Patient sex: M
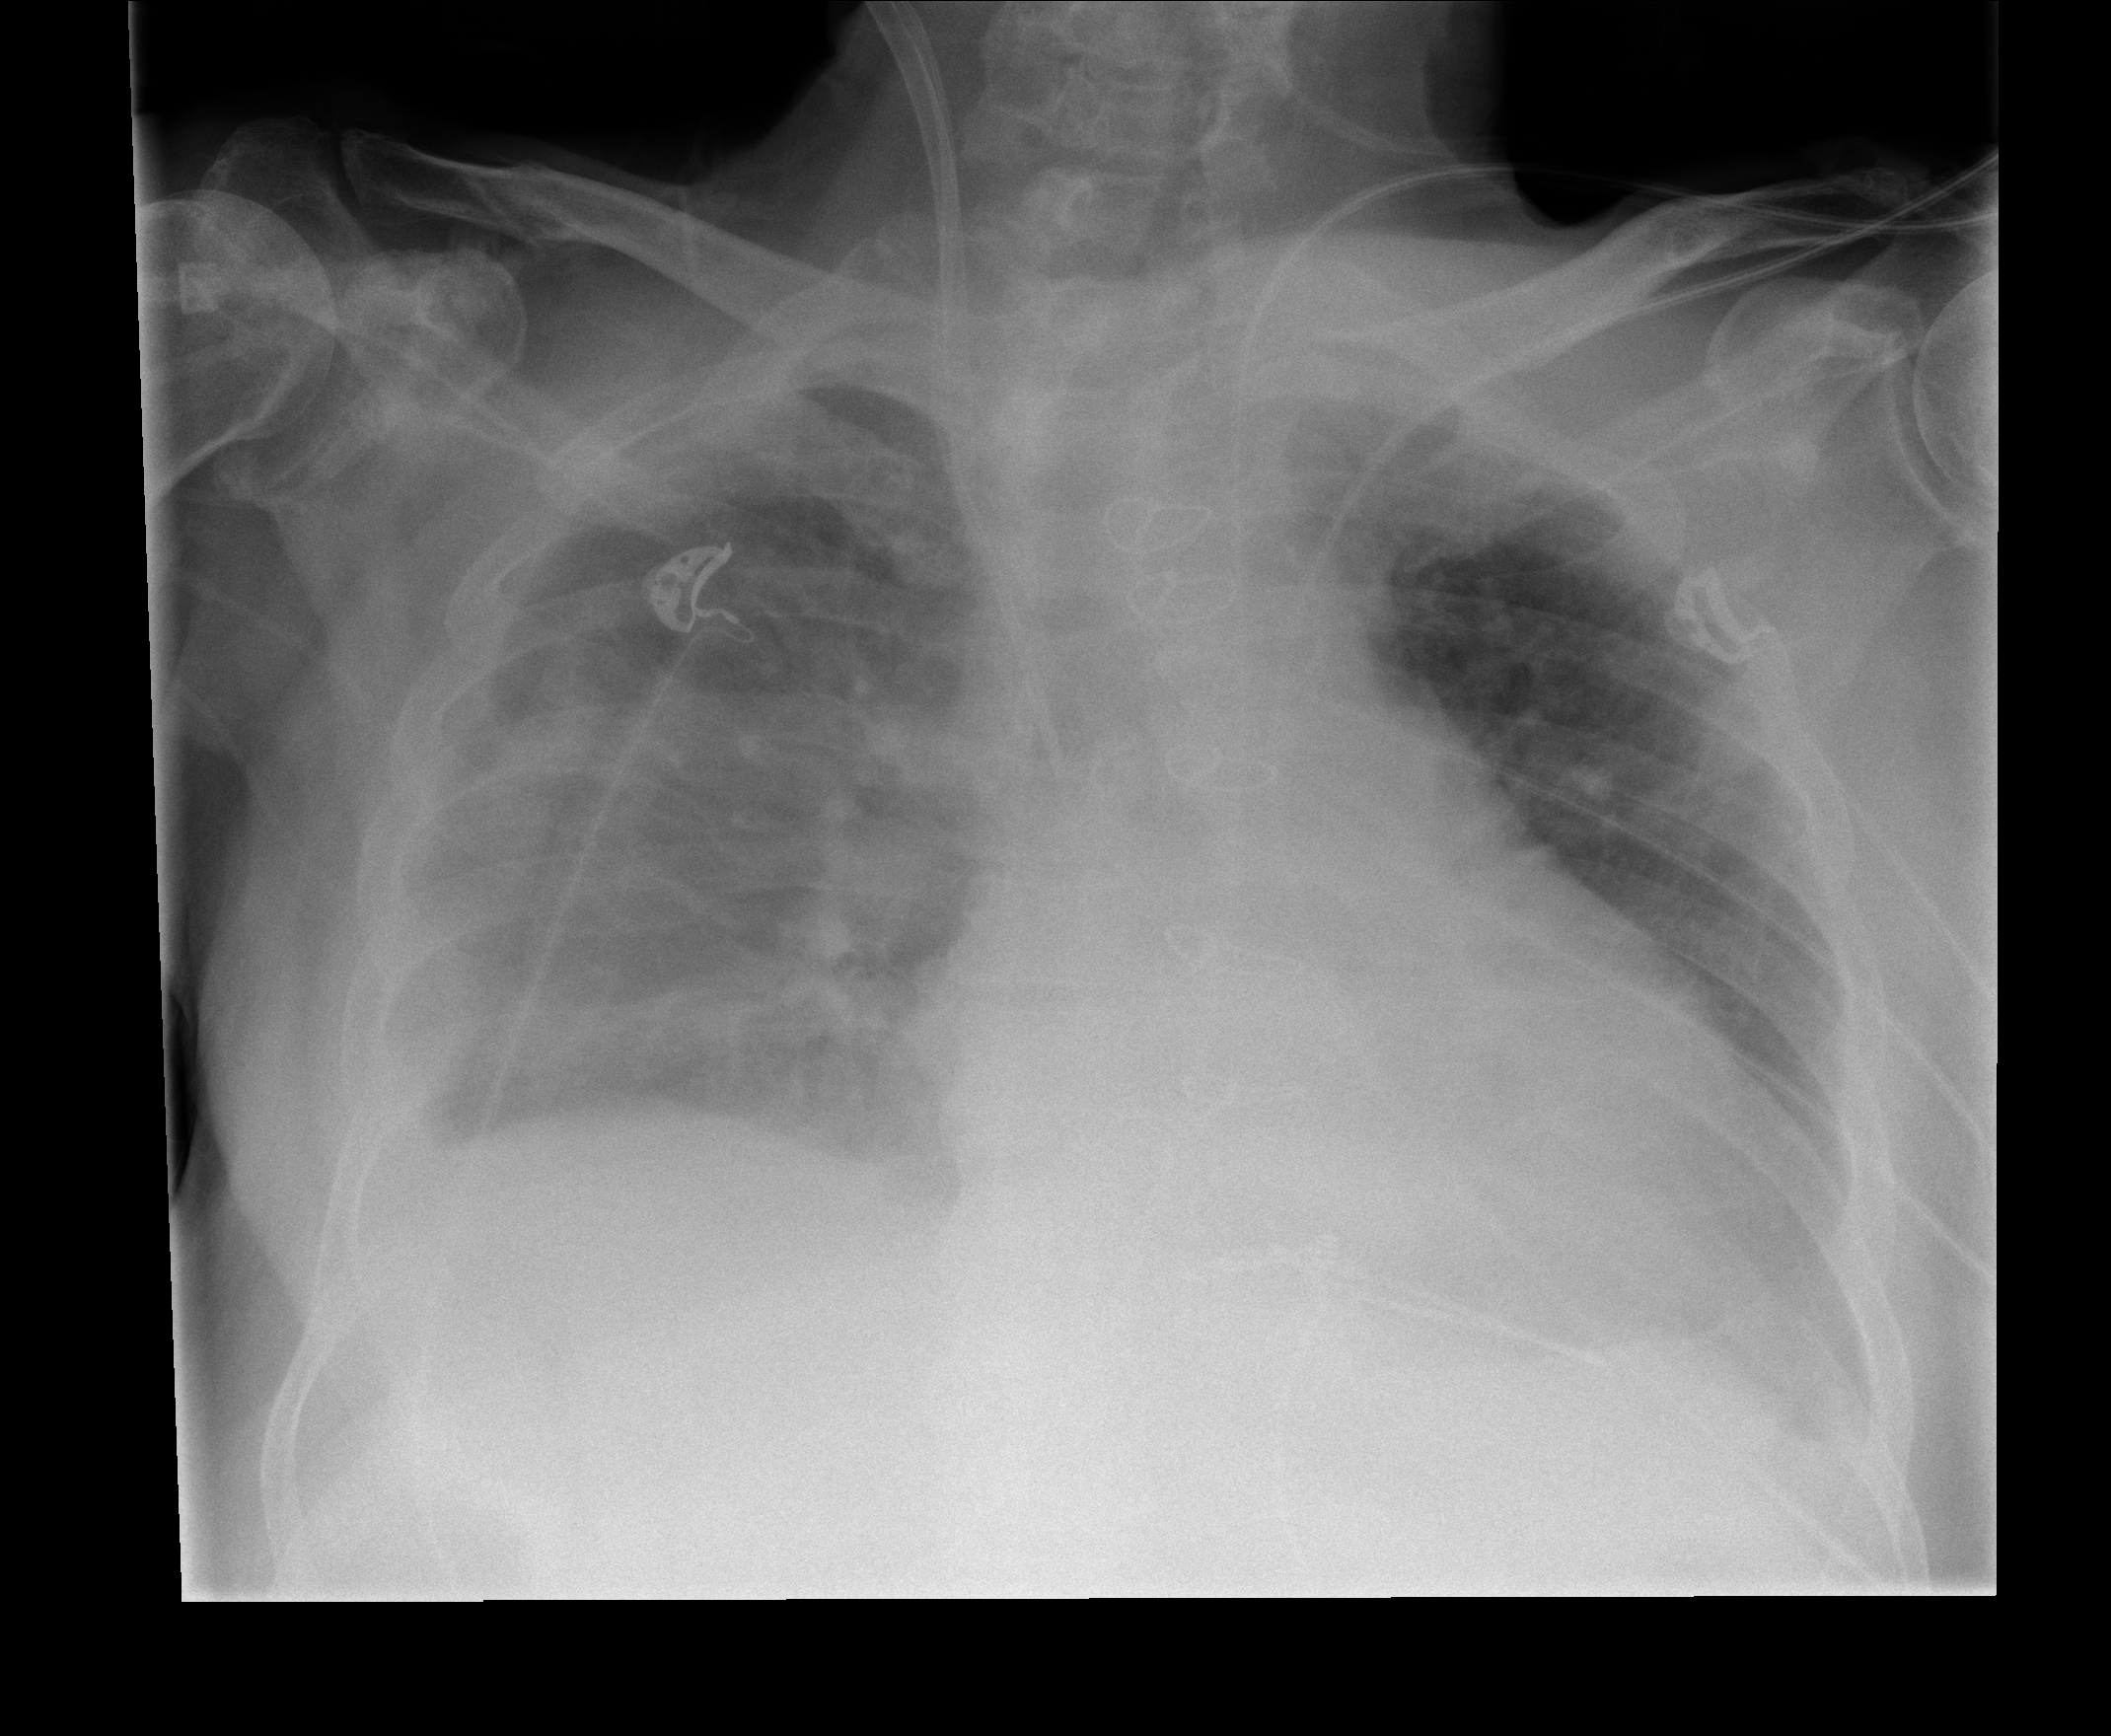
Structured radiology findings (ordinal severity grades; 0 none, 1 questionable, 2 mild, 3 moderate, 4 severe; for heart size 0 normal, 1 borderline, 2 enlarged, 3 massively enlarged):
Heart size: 2
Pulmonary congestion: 2
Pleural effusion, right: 2
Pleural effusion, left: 2
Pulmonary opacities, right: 2
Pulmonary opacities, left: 0
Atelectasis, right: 2
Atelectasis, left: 2